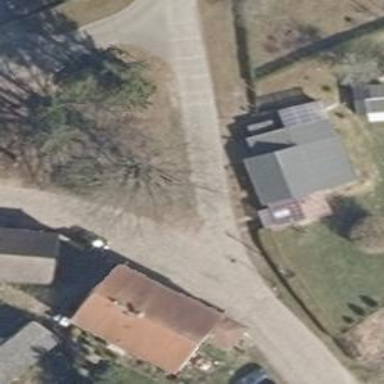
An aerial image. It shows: Residential road.